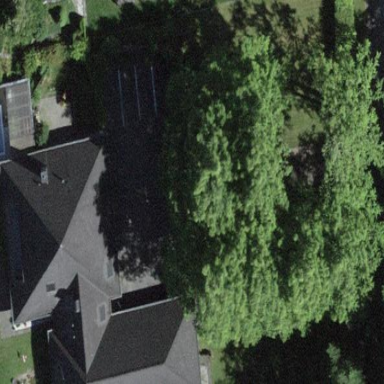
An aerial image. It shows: Simple and straightforward house.